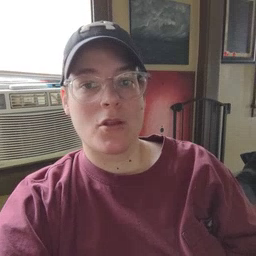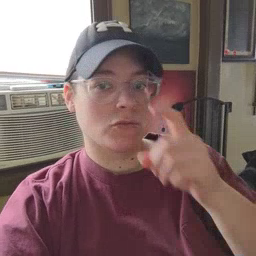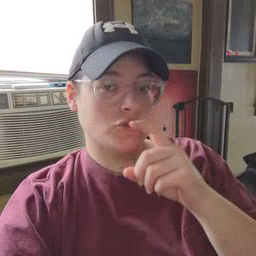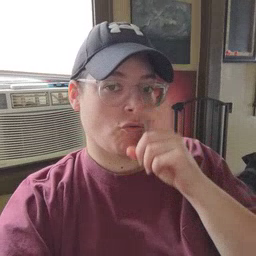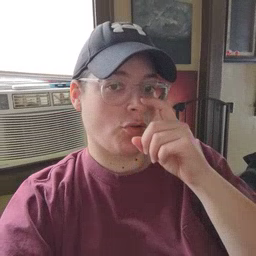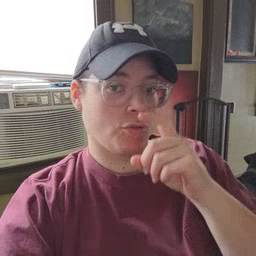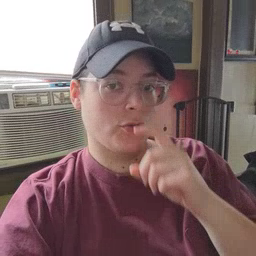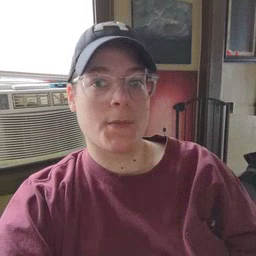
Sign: doll